Question: I am developing a basic which has a story board like this:

When the UIButton is pressed the URL is loaded. If the URL request is succesfull then I have the "Success" view (on on the right) opened.
It all works fine but I can't seem to get the navigation controller to appear on the Success view.
Could someone help me? Also, if the navigation can go on that view, how would I add a "back" button to take the user back to the main view?
Here is my code so far:
'''
UIStoryboard * mainStoryboard = [UIStoryboard storyboardWithName:@"Main" bundle:nil];
NSLog(@"%@", status_code);
UIViewController *linkSuccess = [mainStoryboard instantiateViewControllerWithIdentifier:@"linkSuccess"];
[self presentViewController:linkSuccess
animated:YES
completion:NULL];
'''
Peter
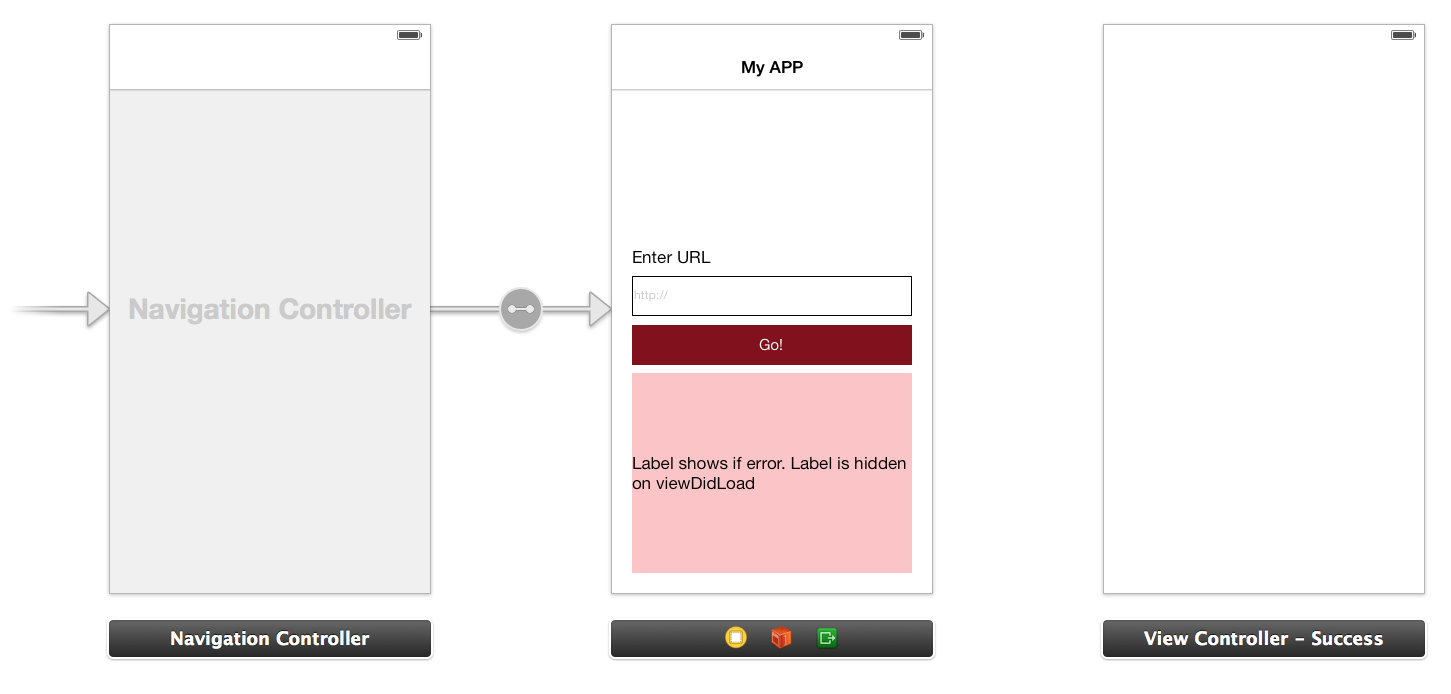
Answer: Control drag from the my app controller (the little yellow icon on the lower left in your screenshot) to the Success view controller and it should bring up the box asking you what kind of segue. Because this is a navigation controller you want a push segue. Click on the new arrow going from the my app controller to the success controller in the storyboard that represents your new segue and in the properties inspector give it a name, perhaps something like showSuccess
Then in your URL request successful code use this:
'''
[self performSegueWithIdentifier:@"showSuccess" sender:self];
'''
Alternatively, if you want to instantiate it yourself (as you have in the code above) you need to add it to the navigation controller. For example:
'''
UIStoryboard * mainStoryboard = [UIStoryboard storyboardWithName:@"Main" bundle:nil];
NSLog(@"%@", status_code);
UIViewController *linkSuccess = [mainStoryboard instantiateViewControllerWithIdentifier:@"linkSuccess"];
[self.navigationController pushViewController:linkSuccess animated:YES];
'''